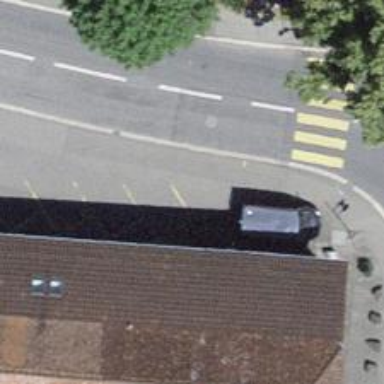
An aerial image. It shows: Bus stop with platform for public transport.